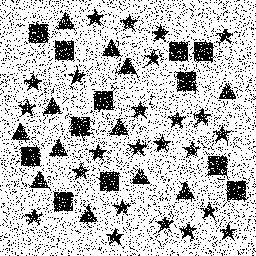
Squares: 12
Triangles: 12
Stars: 24
Total shapes: 48